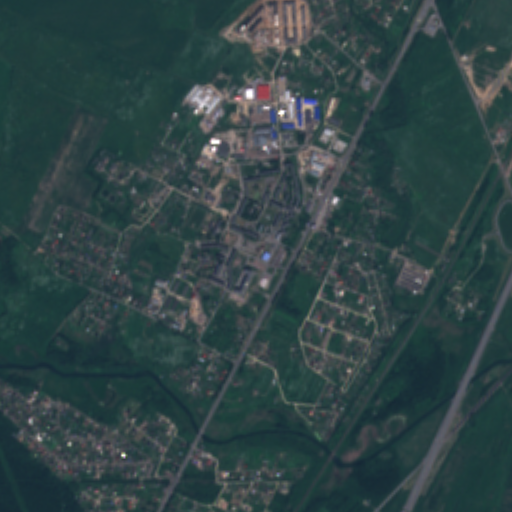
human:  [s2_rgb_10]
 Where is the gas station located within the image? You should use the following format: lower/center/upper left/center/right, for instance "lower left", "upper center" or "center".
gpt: The gas station is located in the upper right of the image.
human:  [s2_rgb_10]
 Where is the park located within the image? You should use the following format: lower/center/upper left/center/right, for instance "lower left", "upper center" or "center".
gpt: The park is located in the center of the image.
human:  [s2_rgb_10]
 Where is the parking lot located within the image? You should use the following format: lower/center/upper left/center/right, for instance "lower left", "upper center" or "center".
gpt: The parking lot is located in the upper center of the image.
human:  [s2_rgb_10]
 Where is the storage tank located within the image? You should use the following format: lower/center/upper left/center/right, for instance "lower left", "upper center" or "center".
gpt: The storage tank is located in the upper center of the image.
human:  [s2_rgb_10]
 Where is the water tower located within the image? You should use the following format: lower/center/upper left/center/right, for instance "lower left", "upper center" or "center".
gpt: The water tower is located in the center of the image.
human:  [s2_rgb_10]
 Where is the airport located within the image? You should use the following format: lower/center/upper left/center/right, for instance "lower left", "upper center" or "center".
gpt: There is no airport in the image.